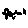
Label: bird